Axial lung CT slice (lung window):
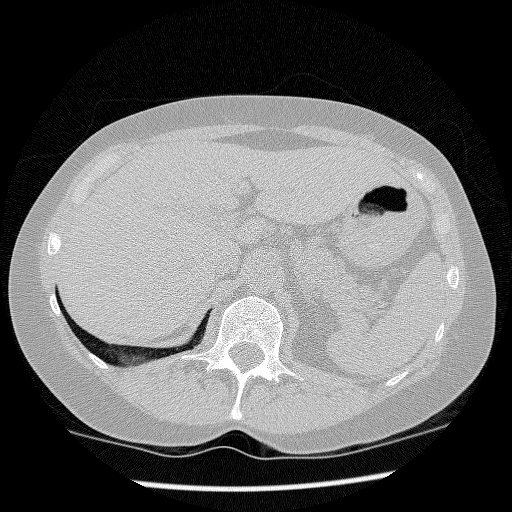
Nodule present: no